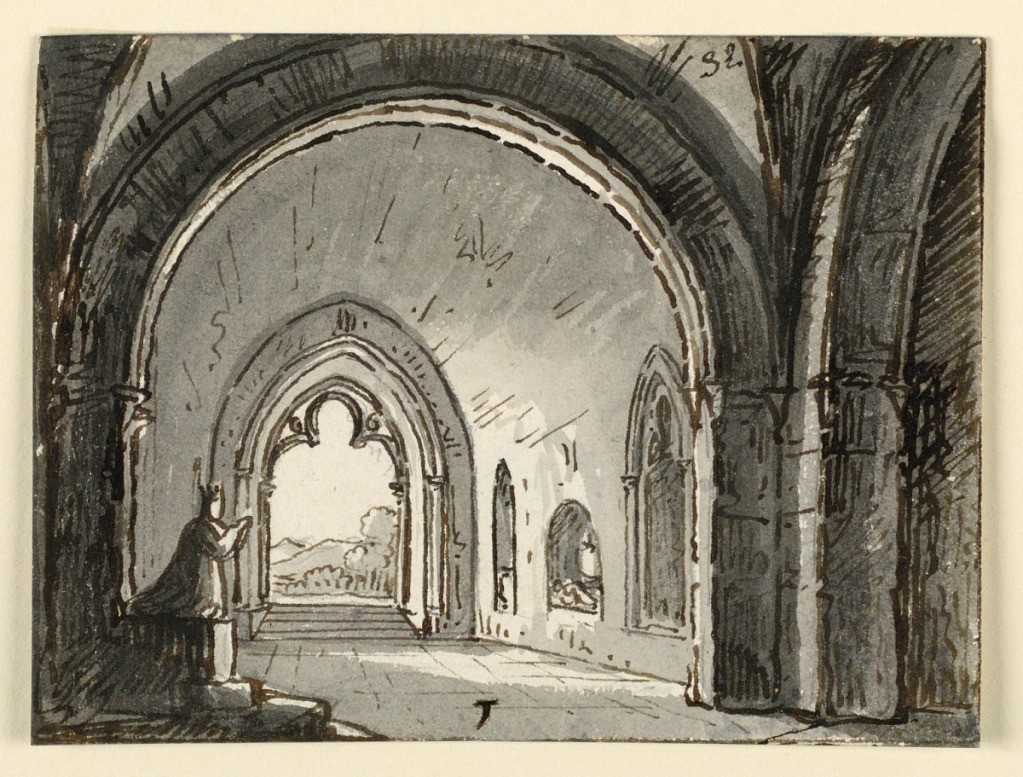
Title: Interior of Church Near Faenza
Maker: Antonio Giuseppe Basoli, Italian, 1774–1843
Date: early 19th century
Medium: Pen and bistre ink, brush and sepia wash on paper
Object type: Drawing
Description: Horizontal rectangle. View of inside of church entrance "al Ermitaggio" near Faenza, Italy.  Figure at left stands with raised arm on elevated platform. View on trees and hilly landscape in background through trefoil archway.